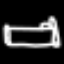
Label: bed